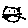
Label: cat